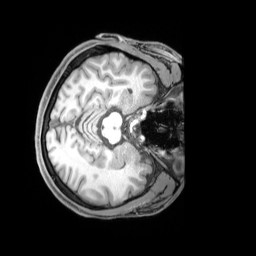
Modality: T1w
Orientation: axial
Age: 22
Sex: male
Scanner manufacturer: siemens
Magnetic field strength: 3 T
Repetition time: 1.97 s
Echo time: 0.00206 s